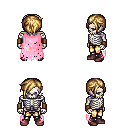
a pixel art fantasy rpg character, male body template, skeleton, pink tattered cape, gold greaves, blonde pixie cut hairstyle, leather bracers, maroon shoes, four views (front, back, left, right), 2x2 character sprite sheet, small pixel art, hard edges, no anti-aliasing